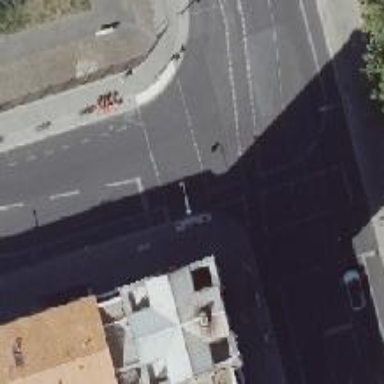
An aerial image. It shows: Road with traffic signals.